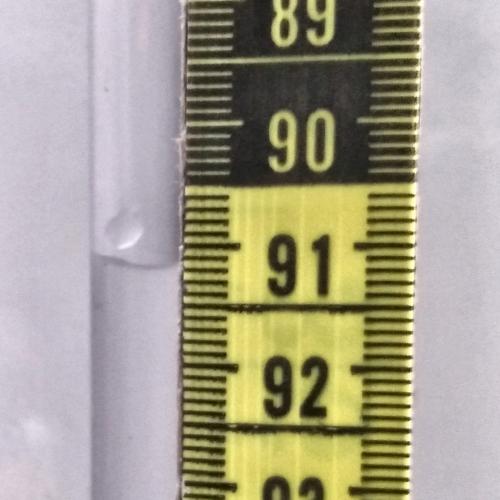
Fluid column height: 91.2 cm